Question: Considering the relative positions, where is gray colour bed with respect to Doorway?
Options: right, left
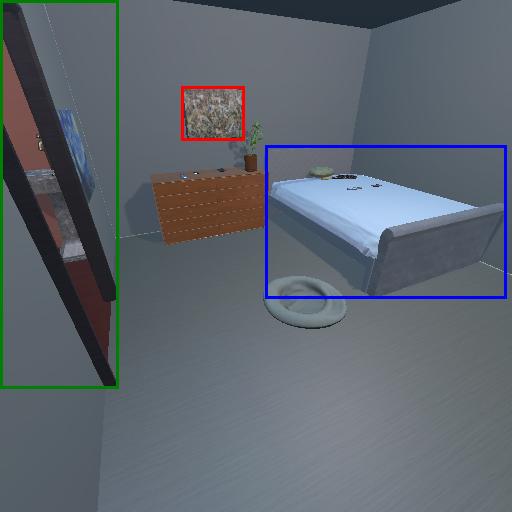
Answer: right